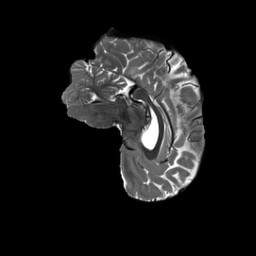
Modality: T2w
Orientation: sagittal
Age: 21
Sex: female
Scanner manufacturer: siemens
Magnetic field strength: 3 T
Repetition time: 3.2 s
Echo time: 0.566 s